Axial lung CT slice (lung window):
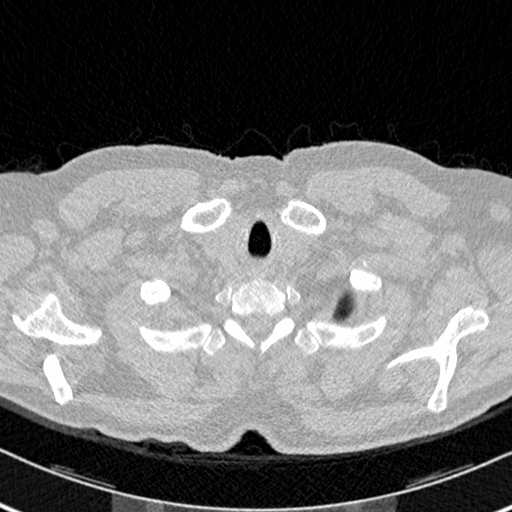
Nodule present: no